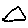
Label: triangle